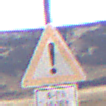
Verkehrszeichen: Gefahrenstelle
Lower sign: ZeitangabenOhneBeschraenkungAufWochentage2
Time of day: Midday
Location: Outdoor (Nature)
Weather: Clear
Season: NotSpecified
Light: Natural